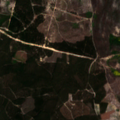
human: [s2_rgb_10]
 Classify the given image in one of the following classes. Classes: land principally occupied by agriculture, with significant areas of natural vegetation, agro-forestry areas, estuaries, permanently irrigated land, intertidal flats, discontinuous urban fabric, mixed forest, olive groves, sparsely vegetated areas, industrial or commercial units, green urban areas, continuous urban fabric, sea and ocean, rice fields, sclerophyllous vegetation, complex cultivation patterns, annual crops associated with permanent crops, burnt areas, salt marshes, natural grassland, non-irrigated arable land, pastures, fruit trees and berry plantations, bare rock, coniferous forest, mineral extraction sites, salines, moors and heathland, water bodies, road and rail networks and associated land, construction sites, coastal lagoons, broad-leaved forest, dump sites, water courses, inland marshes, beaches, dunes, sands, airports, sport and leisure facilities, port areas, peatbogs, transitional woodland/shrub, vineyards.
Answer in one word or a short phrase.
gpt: coniferous forest, transitional woodland/shrub, burnt areas